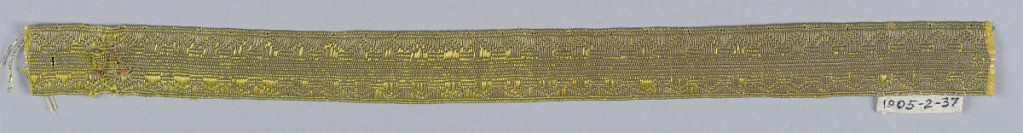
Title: Trimming
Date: mid-18th century
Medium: silk, metallic thread Technique: woven
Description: Design of a ribbed center with saw tooth borders in yellow and metallic thread.